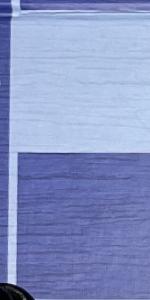
Label: Empty